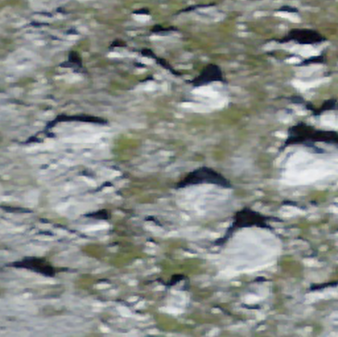
Label: bouldering_area